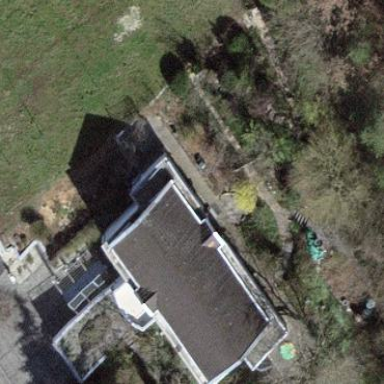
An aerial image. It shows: Building with tiled roof.